Когда свет отражается от поверхности объекта или поглощается ею, фотоны передают свой импульс объекту, поэтому свет создаёт давление на объект. На основании этого эффекта работает так называемый оптический пинцет, позволяющий производить точные манипуляции с очень маленькими частицами. Пусть лазер создаёт во всей области $|y|\geq L$ поле однородной интенсивности, распространяющееся в отрицательном направлении оси $Oz$, и его интенсивность (световая энергия, проходящая через единицу площади поперечного сечения в единицу времени) равна $I$. В области $|y| < L $ поле полностью отсутствует. Соответствующее поперечное сечение показано на рисунке. Небольшая призма с плотностью $\rho$ (её поперечное сечение — равнобедренный треугольник с длиной основания $2L$ (от $y = 0$ до $y = 2L$) и углом при основании $\theta$) помещена на гладкую горизонтальную плоскость $xOy$, а её стороны $A$ и $B$ покрыты составом, полностью отражающим свет. Изначально призма находится в состоянии покоя, как показано на рисунке. Считайте, что угол отражения света равен углу падения, а частота фотонов при отражении остается неизменной.
Запишите уравнение движения призмы в данном поле.
Найдите время $t$, необходимое призме, чтобы переместиться на расстояние $3L / 2$ от исходного положения в отрицательном направлении оси $Oy$.
На самом деле, из-за движения призмы частота отражённых фотонов будет немного изменяться. Когда призма совершает описанное в п. 1, качественно сравните частоту отражённых и падающих фотонов и изменение её со временем.
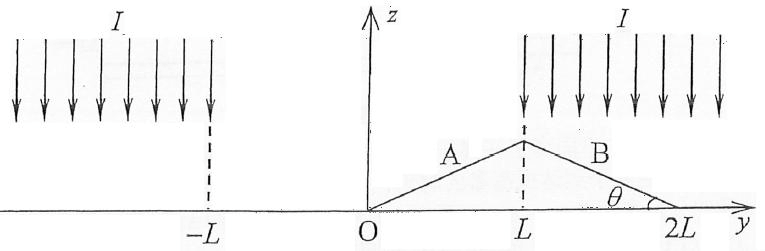
Запишите уравнение движения призмы в данном поле.
Ответ: $$\ddot{y} + \frac{2I \cos^2{\theta}}{c \rho L^2} y = 0.$$

Найдите время $t$, необходимое призме, чтобы переместиться на расстояние $3L / 2$ от исходного положения в отрицательном направлении оси $Oy$.
Ответ: $$t = \frac{2 \pi L}{3 \cos{\theta}} \sqrt{\frac{c \rho}{2I}}.$$

На самом деле, из-за движения призмы частота отражённых фотонов будет немного изменяться. Когда призма совершает описанное в п. 1, качественно сравните частоту отражённых и падающих фотонов и изменение её со временем.
Решение: Пока призма перемещается из начального положения на расстояние $L$ в отрицательном направлении оси $Oy$, горизонтальная составляющая скорости отражённого фотона направлена противоположно скорости призмы. По эффекту Доплера частота отражённых фотонов будет меньше, чем у падающих; с увеличением времени эта разница частот будет возрастать. Пока призма перемещается с расстояния $L$ до $3L / 2$ от исходного положения, горизонтальная составляющая скорости отражённого фотона сонаправлена со скоростью призмы. По эффекту Доплера частота отражённых фотонов будет больше, чем у падающих; с увеличением времени эта разница частот будет уменьшаться.
Темы:
T, Китайские, Квантовая физика, Давление света